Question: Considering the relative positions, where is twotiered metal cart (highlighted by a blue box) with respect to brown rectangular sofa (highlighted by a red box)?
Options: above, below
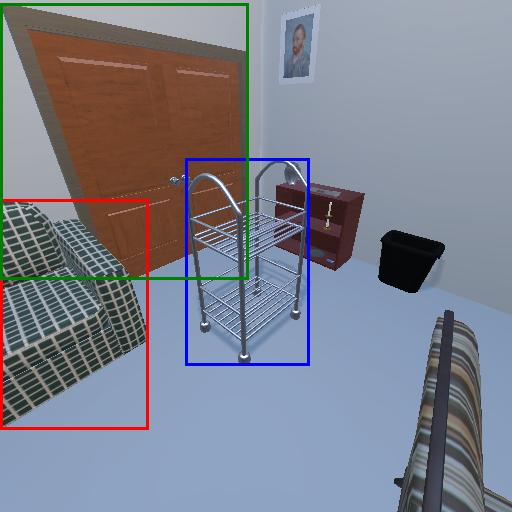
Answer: above